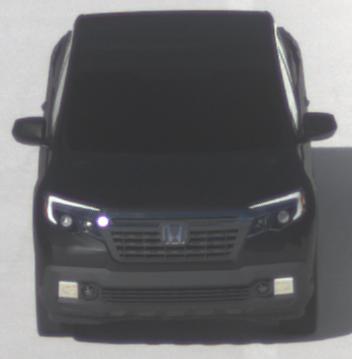
Make: Honda
Model: Ridgeline
Detailed model: Gen. 2
Model produced from: 2016
Model produced until: 2020
Doors: 4
Color: black
Road condition: dry road
Daytime: morning or afternoon
Contrast: high contrast